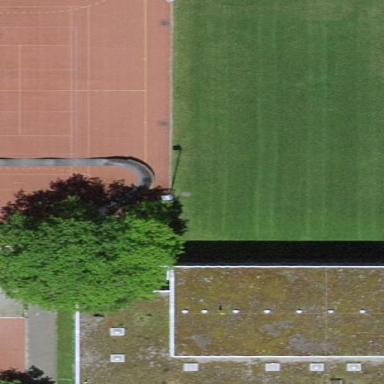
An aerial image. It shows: Tartan-surfaced pitch designated for basketball and soccer.